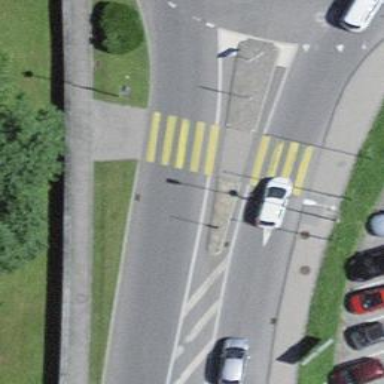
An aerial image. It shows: Uncontrolled footway crossing with markings.